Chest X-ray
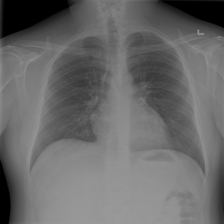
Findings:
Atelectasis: negative
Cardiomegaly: negative
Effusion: negative
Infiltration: negative
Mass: negative
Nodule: negative
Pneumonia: negative
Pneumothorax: negative
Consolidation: negative
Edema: negative
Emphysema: negative
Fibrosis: negative
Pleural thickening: negative
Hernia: negative